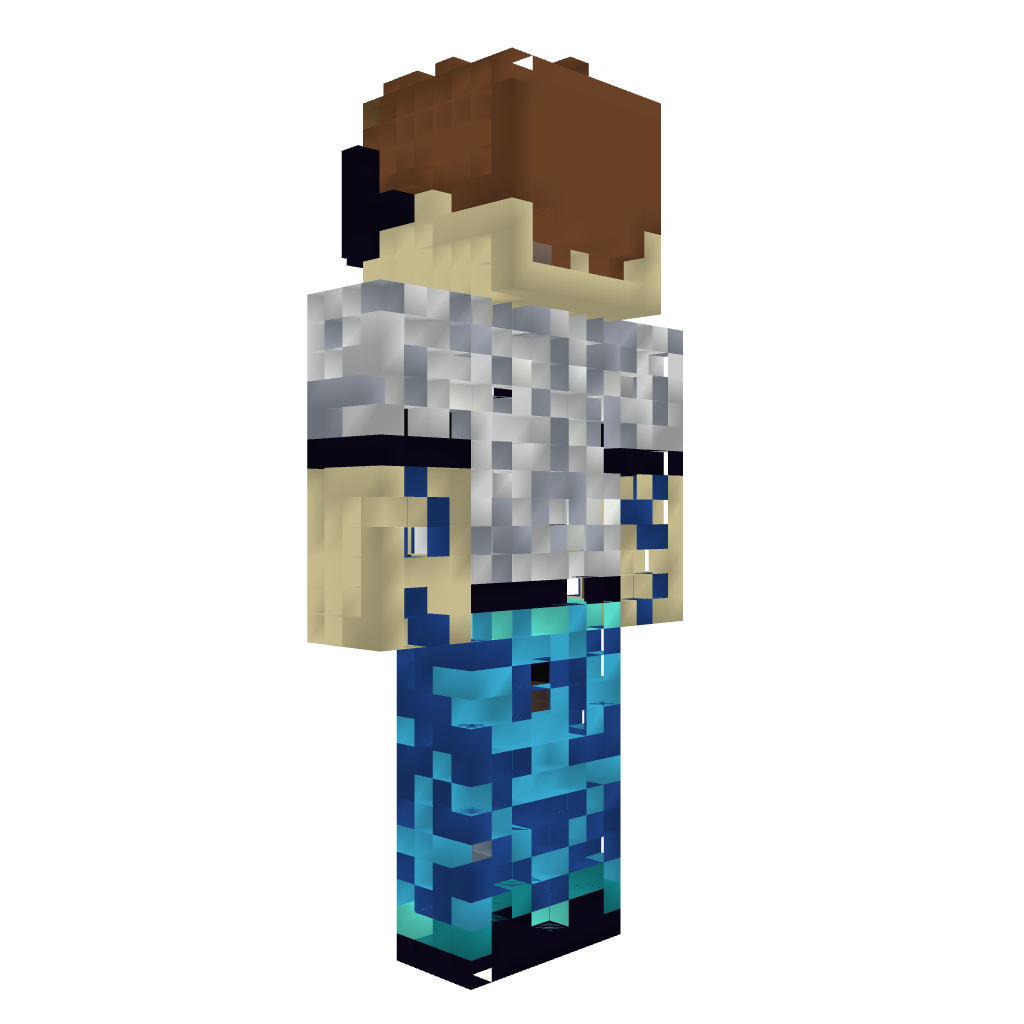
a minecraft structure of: Swagmasterer (Me!)